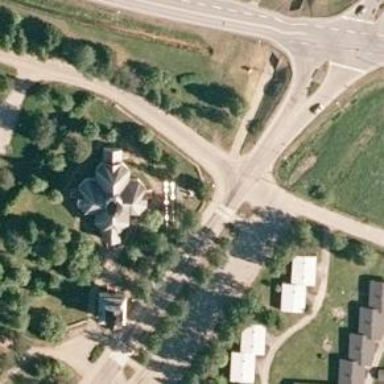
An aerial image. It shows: War memorial steeped in history.